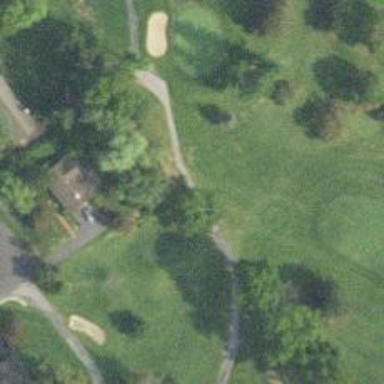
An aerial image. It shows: Footway that resembles golf path.